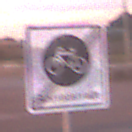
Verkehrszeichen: EndeFahrradstrasse
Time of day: SunriseSunset
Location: Outdoor (Urban)
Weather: PartlyCloudy
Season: NotSpecified
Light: Natural